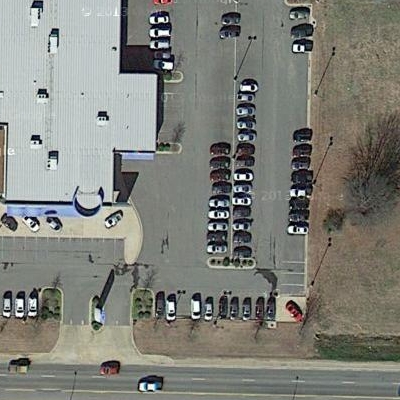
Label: Industry